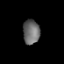
Tissue: prostate
Cell type: T cells
Senescence score: 0.35
Nuclear area (px): 404
Mean DAPI intensity: 105.166